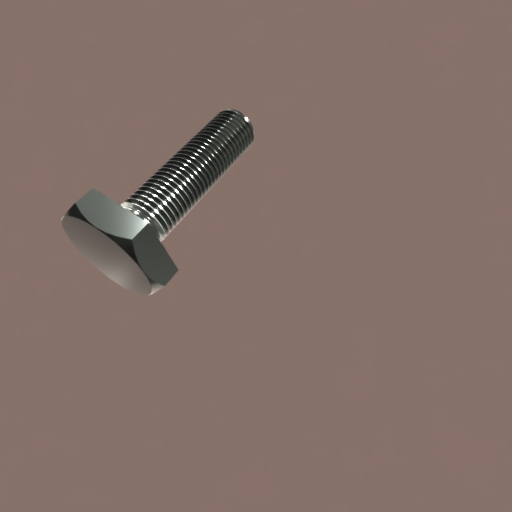
Label: bolt